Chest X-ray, PA view. Patient: 61 years old, sex F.
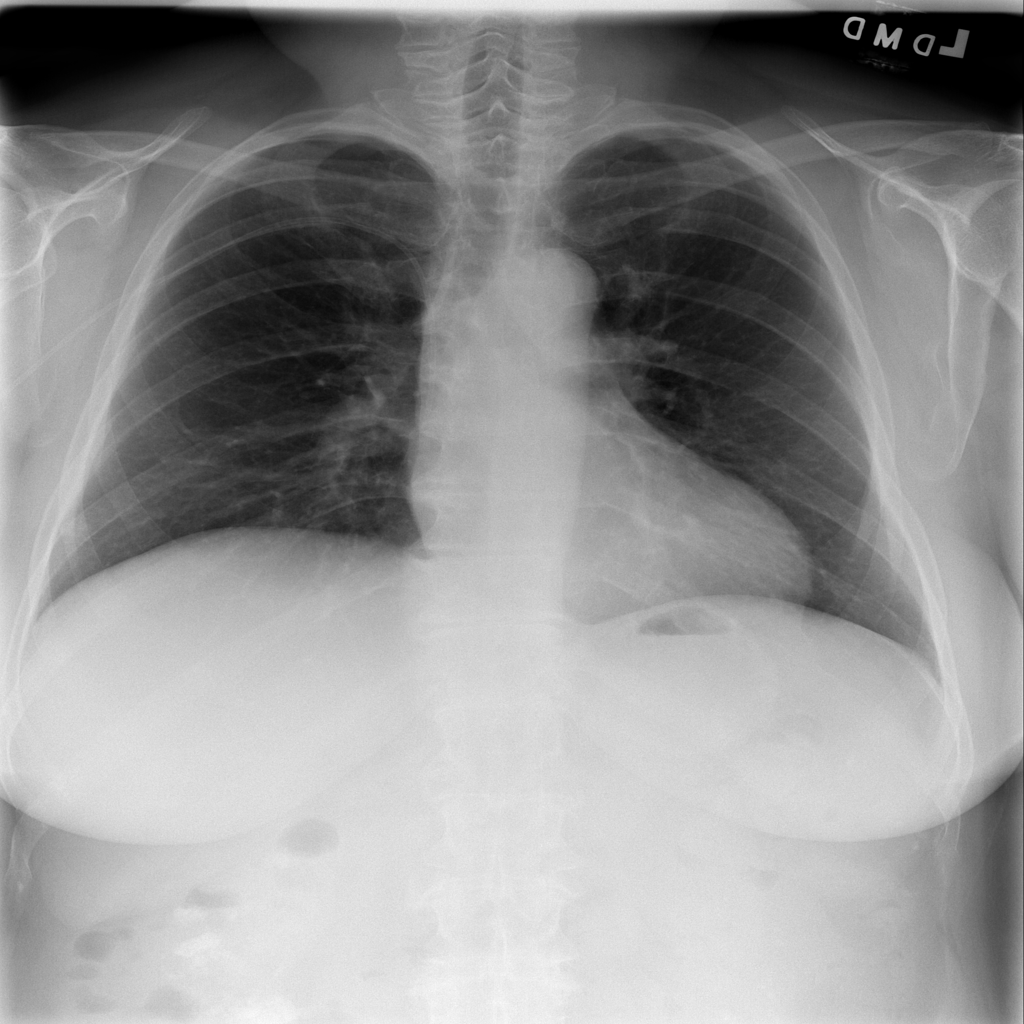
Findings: No Finding